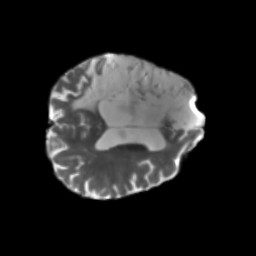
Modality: T2w
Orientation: axial
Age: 64
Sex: male
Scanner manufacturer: siemens
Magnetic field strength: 3 T
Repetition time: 5.25 s
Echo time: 0.08 s